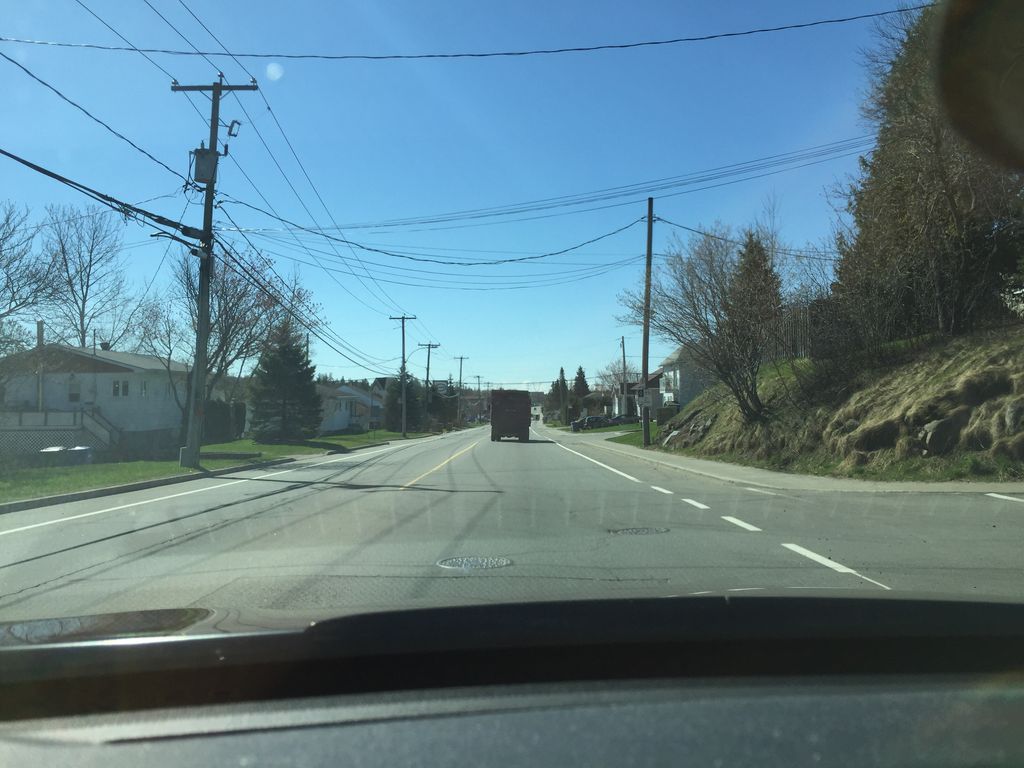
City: quebec_city